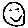
Label: smiley face